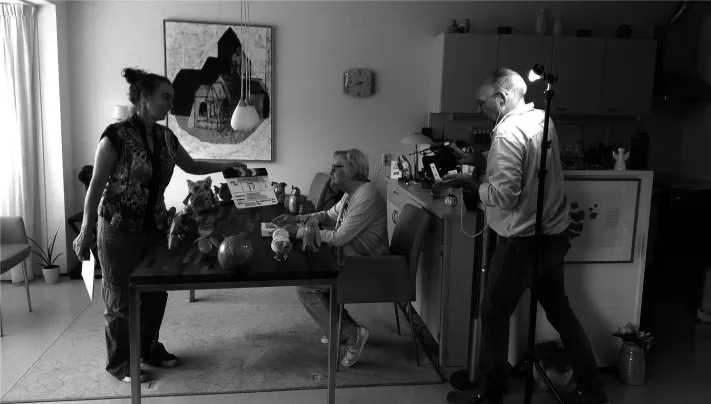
Gea holding the clapperboard, repeating lines before shooting.
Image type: medical_photograph (skin_photograph)